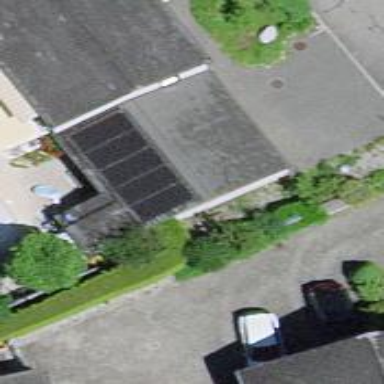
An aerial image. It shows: Garage building.